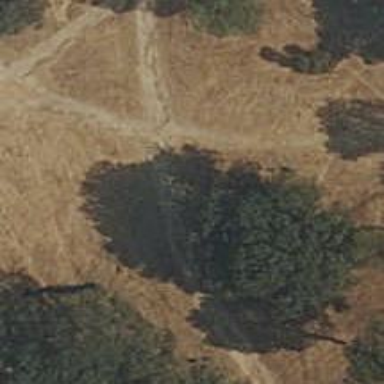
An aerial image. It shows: Dirt path.